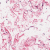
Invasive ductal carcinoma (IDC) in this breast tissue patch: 0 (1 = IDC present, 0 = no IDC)